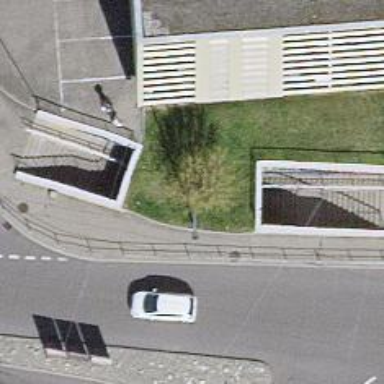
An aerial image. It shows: Footway passing through tunnel.